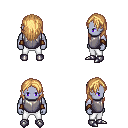
a pixel art fantasy rpg character, male body template, dark elf, purple skin, steel chest armor, white pants, light blonde long hairstyle, cloth bracers, metal boots, four views (front, back, left, right), 2x2 character sprite sheet, small pixel art, hard edges, no anti-aliasing